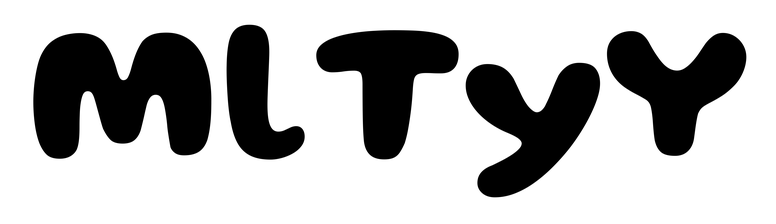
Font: Gluten_Bold